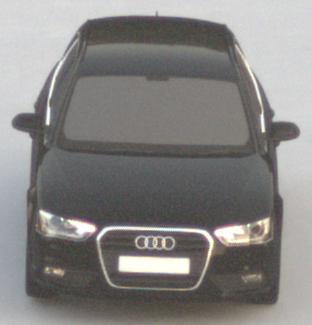
Make: Audi
Model: A4 Avant 1.8 TFSI
Detailed model: A4 (B8) Avant
Model produced from: 2012/02
Model produced until: 2015/04
Doors: 5
Color: black
Road condition: dry road
Daytime: sunrise or sunset
Contrast: low contrast